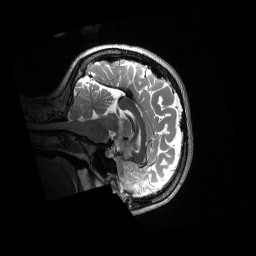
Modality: T2w
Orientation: sagittal
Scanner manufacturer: siemens
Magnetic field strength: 3 T
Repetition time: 3.2 s
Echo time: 0.563 s